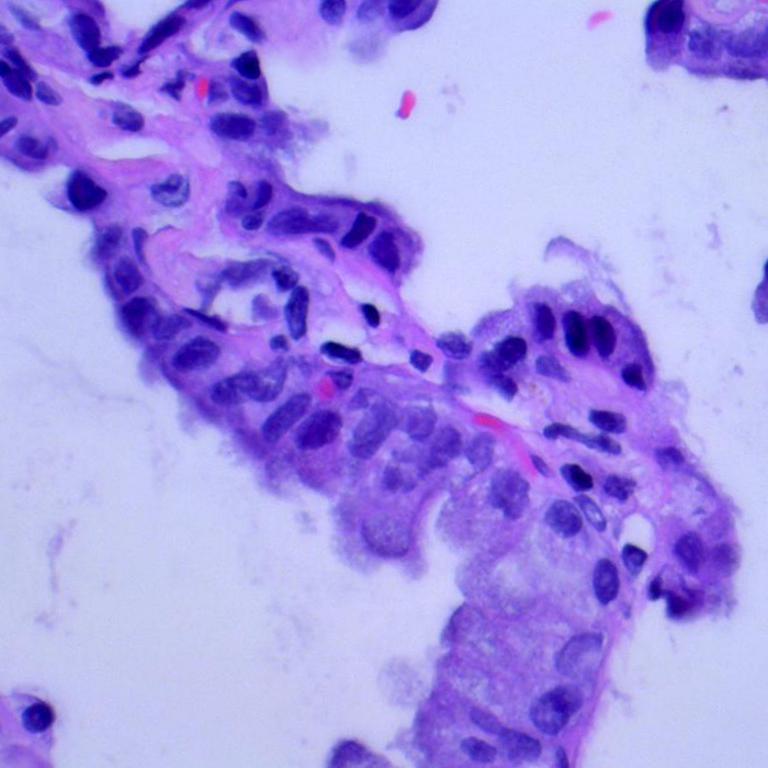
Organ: lung
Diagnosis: adenocarcinomas